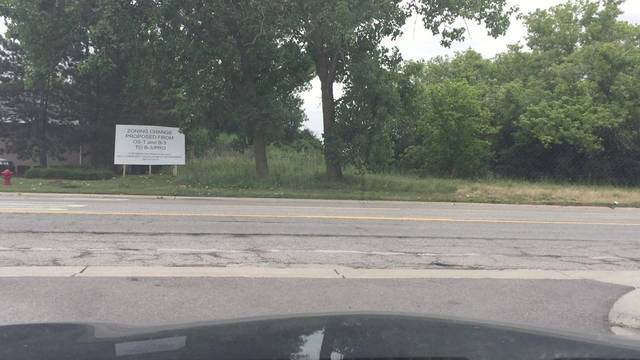
Region: United States
Coordinates: 42.527, -83.439